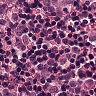
Metastatic tissue present: yes